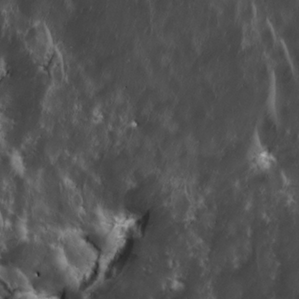
Label: non_frost